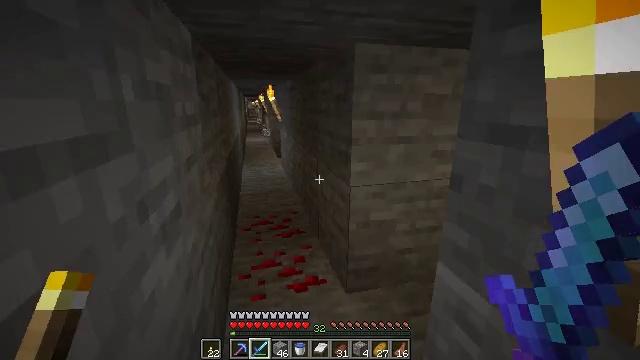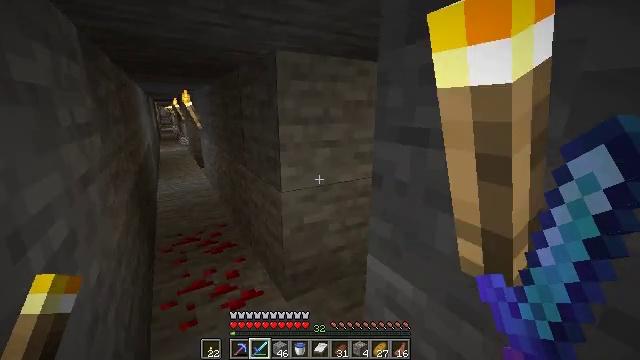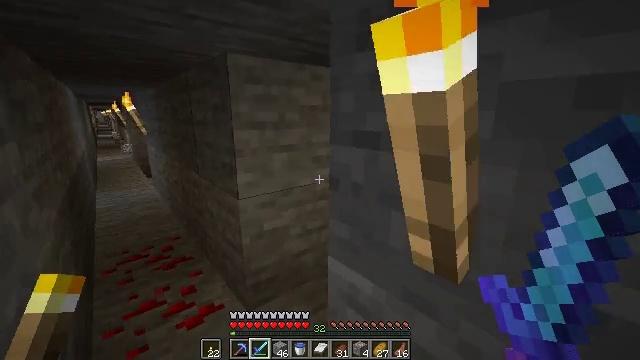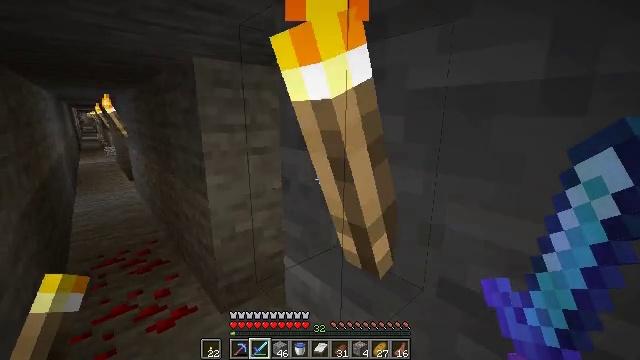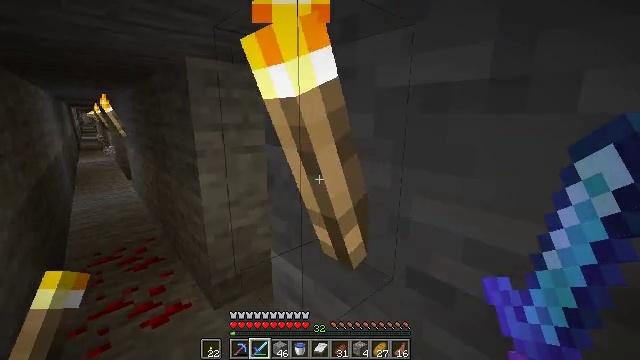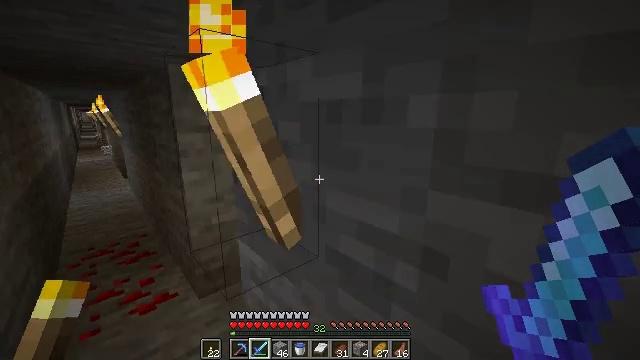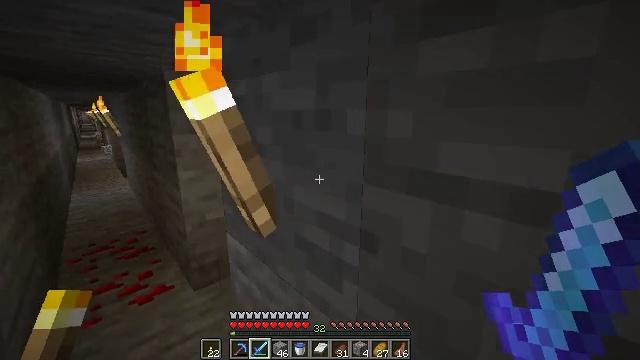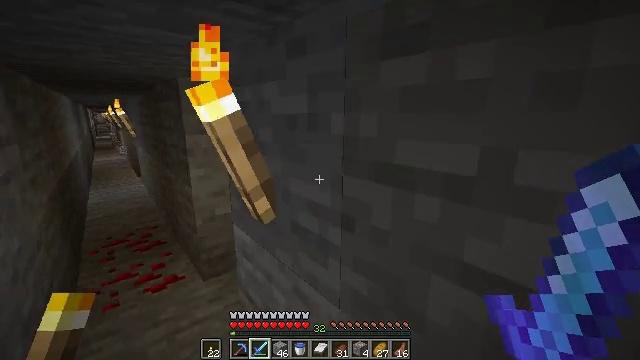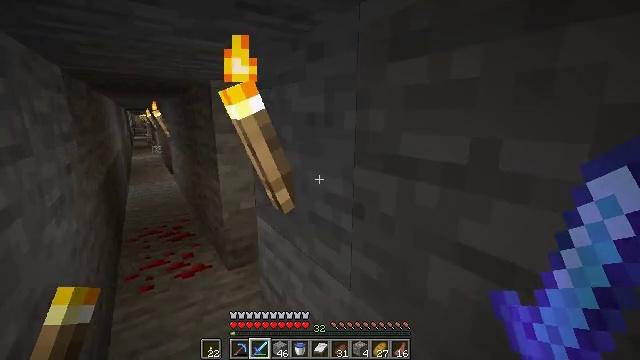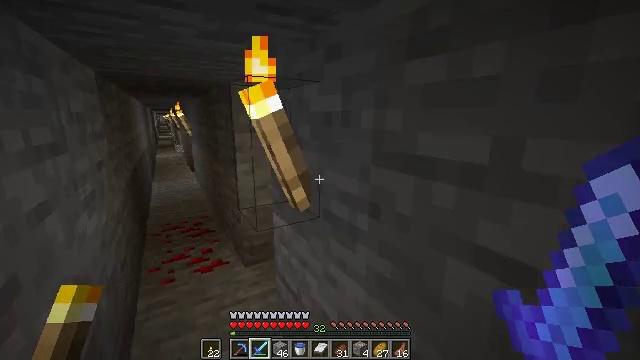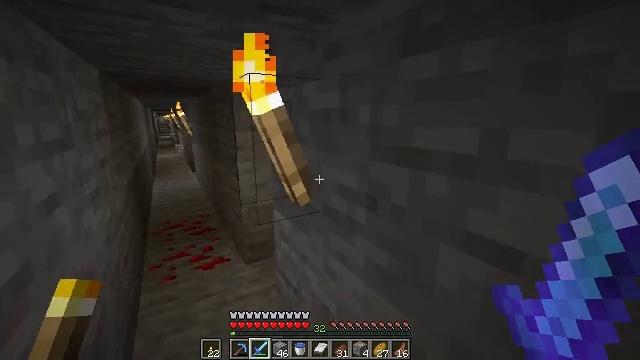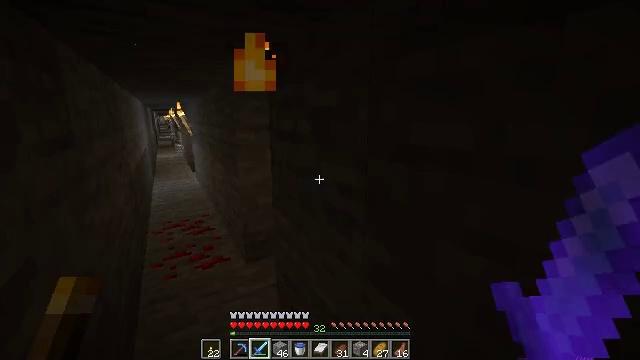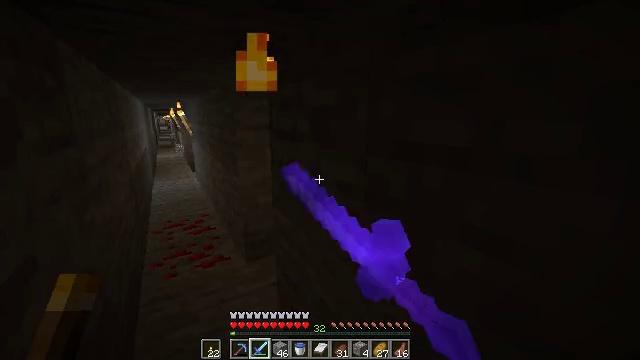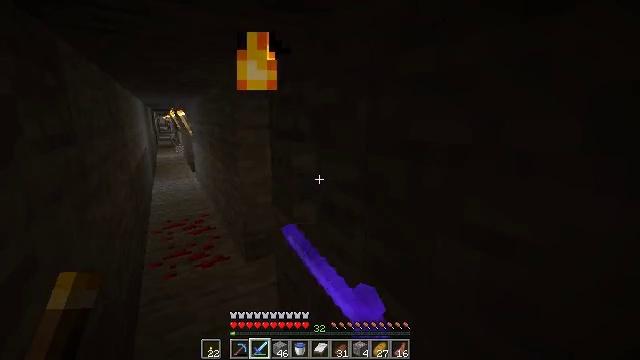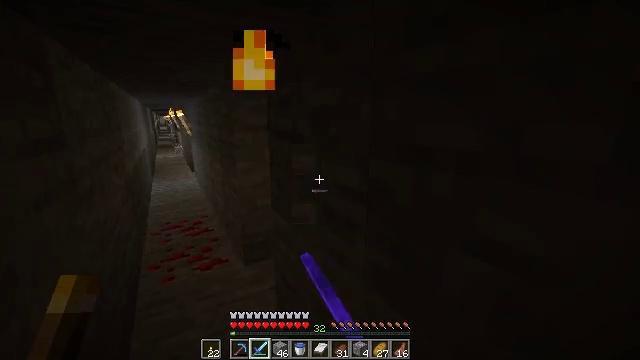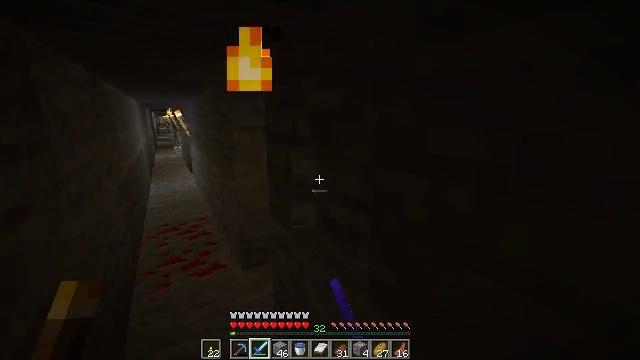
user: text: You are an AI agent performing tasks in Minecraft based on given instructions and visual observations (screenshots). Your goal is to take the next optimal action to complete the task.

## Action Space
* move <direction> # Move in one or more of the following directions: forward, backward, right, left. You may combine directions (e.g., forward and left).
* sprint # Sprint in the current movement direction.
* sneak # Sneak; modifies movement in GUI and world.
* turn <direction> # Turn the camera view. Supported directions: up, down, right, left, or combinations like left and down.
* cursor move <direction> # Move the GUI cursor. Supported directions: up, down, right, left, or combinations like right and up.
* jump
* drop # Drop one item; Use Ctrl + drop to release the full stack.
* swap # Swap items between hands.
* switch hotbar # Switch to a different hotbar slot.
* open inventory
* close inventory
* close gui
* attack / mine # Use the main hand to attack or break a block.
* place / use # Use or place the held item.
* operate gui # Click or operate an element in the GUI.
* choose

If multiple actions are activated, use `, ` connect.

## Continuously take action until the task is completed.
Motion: motion action
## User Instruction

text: Mine the wall torch to remove it.
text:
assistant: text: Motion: turn right and up
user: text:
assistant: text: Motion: move right, turn right
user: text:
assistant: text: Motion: move back and move right, turn right
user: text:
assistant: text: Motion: move back and move right
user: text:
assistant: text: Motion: move back and move right
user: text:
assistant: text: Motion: move back
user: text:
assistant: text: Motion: turn left
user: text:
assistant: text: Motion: turn left
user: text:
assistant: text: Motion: turn left
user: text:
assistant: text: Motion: no_op
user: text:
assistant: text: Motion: attack / mine
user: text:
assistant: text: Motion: attack / mine
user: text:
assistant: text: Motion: attack / mine
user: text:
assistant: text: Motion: move forward
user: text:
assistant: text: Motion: move forward
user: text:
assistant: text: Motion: move forward
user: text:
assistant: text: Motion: move forward, turn left
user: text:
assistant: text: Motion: move forward, turn left
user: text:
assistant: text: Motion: move forward, turn left
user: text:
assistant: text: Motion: move forward, sprint, turn left
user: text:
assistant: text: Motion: move forward, sprint, turn left
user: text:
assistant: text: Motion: move forward, sprint, turn left
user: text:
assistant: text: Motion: move forward, sprint
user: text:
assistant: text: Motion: move forward, sprint
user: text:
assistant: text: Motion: move forward, sprint
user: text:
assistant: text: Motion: move forward, sprint, turn up
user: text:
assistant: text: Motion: move forward, sprint, turn up
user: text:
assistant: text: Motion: move forward, sprint
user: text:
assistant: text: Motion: move forward, sprint
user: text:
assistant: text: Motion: move forward, sprint